Field crop: maize
Growth stage: 2
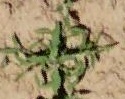
Species: atriplex